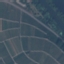
Land use / land cover: PermanentCrop